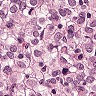
Metastatic tissue present: yes